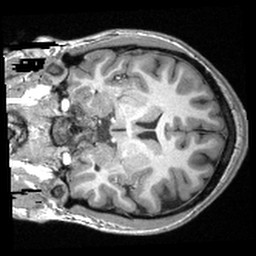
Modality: T1w
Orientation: coronal
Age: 19
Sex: female